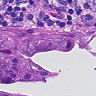
Metastatic tissue present: yes